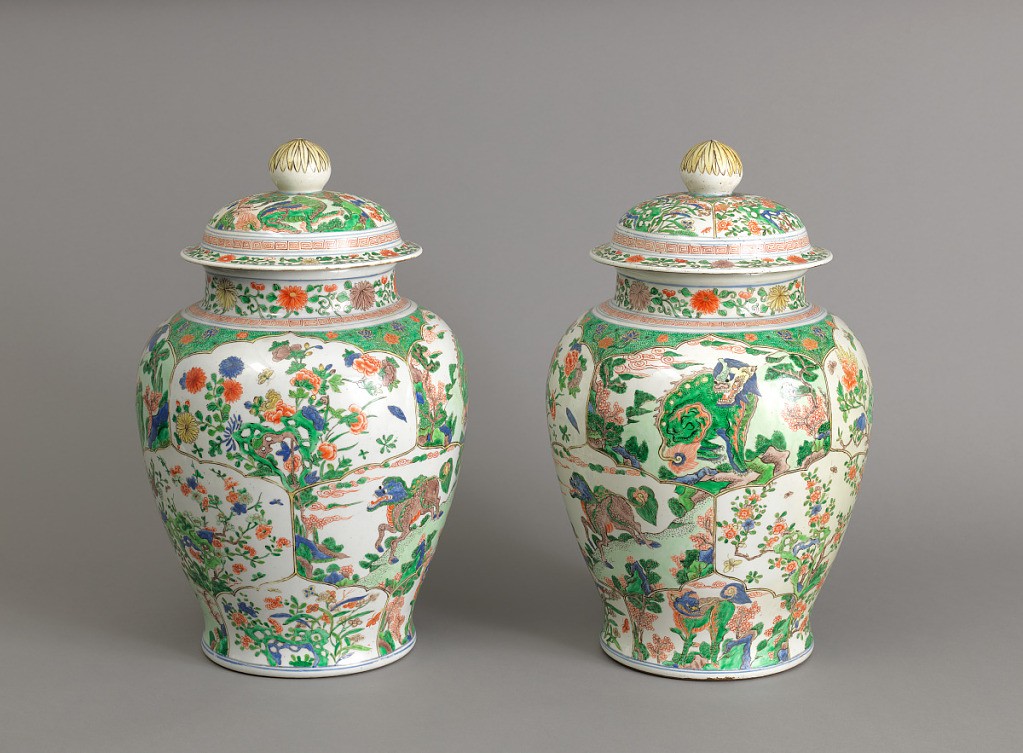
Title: Ginger Jar
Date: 19th century
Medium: porcelain, vitreous enamel
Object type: jar
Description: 1977-40-8-a,b: Porcelain vase and cover with nature scenes and fl...;     1977-40-9-a,b: Porcelain vase and cover with nature scenes and fl...